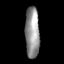
Tissue: lung
Cell type: Fibroblasts
Senescence score: 0.6429
Nuclear area (px): 717
Mean DAPI intensity: 146.488